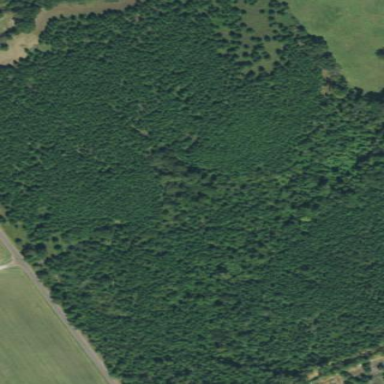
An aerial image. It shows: Evergreen needle-leaved forest.